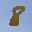
Label: 8